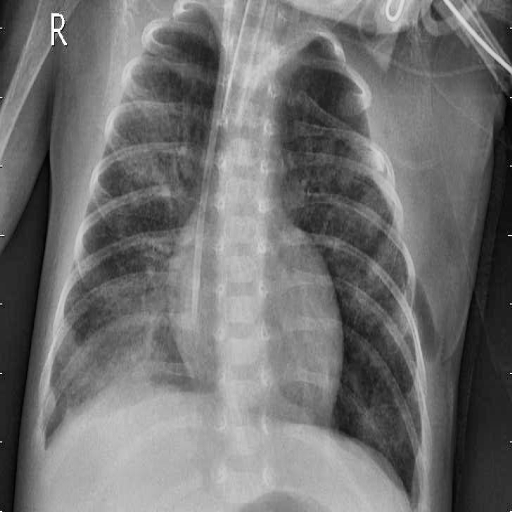
Finding: PNEUMONIA